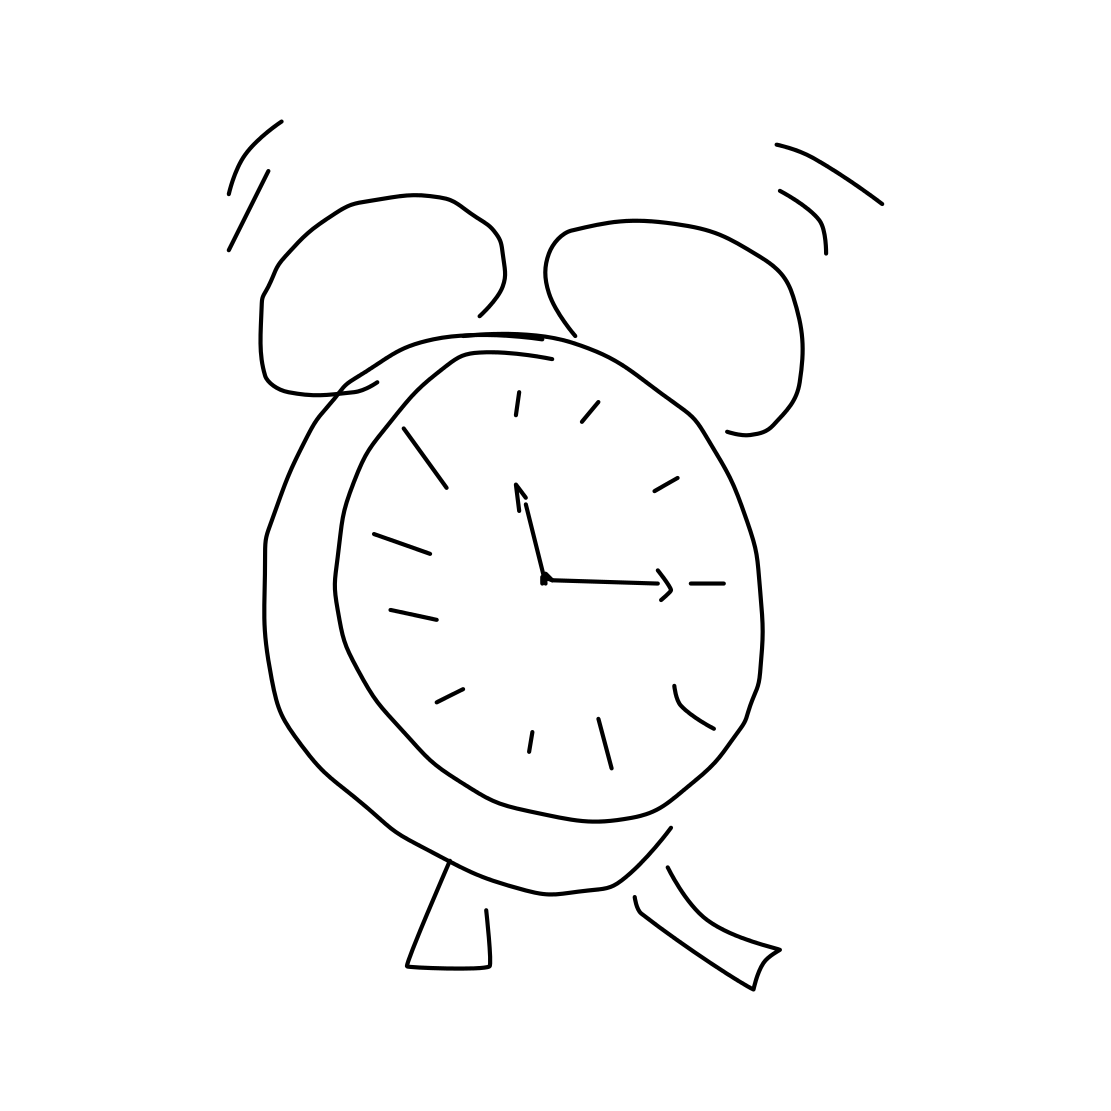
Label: alarm clock